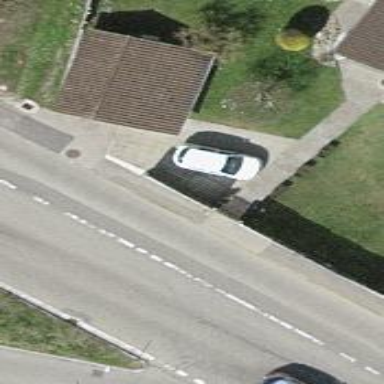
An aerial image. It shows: Bus stop with platform for public transport.